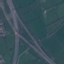
Land use / land cover: Highway